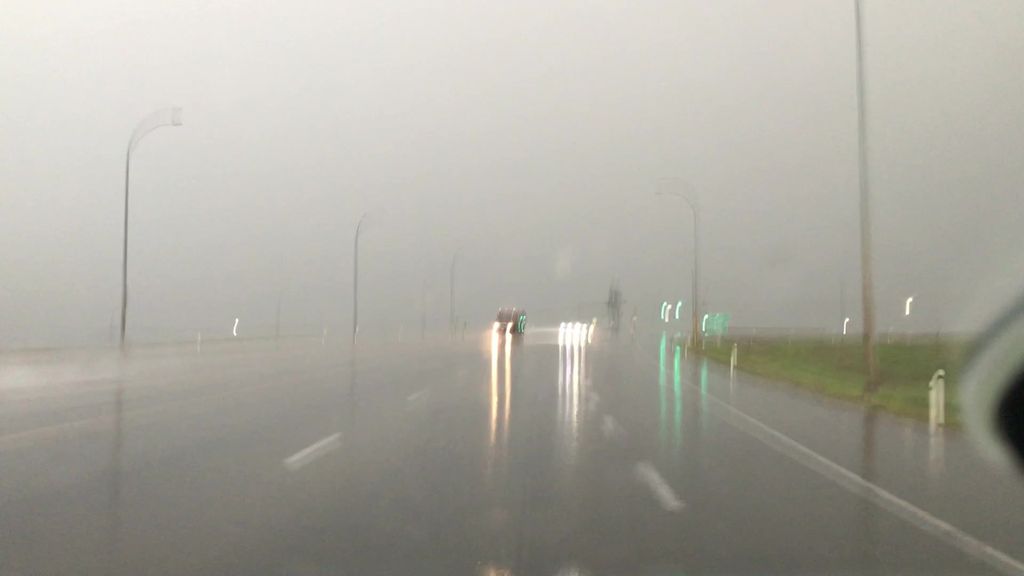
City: edmonton